Field crop: tomato
Growth stage: 1
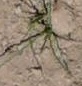
Species: solanum